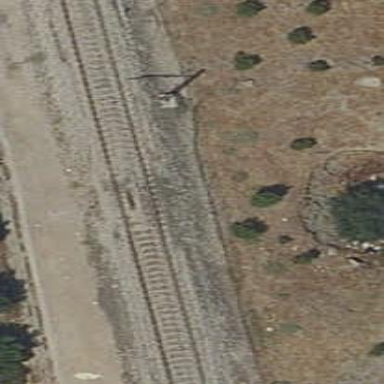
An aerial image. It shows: Railway area.